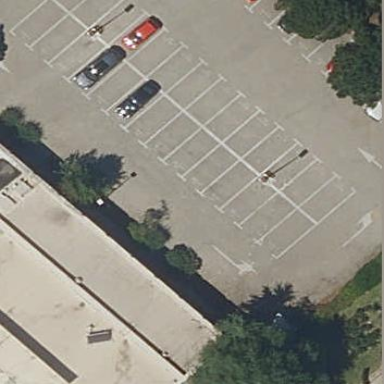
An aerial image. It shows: Road serving as parking aisle.